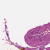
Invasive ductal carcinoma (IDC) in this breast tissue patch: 0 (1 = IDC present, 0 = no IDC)